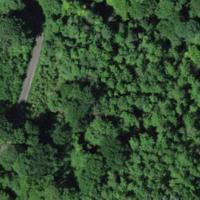
EUNIS habitat code: 41
Species observed at this site:
Aruncus dioicus